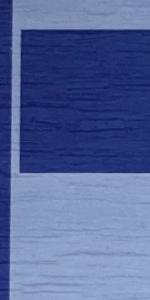
Label: Empty